Question: I have a grid column like this:
'''
gridSpecs.Column(header: "", columnName: "",
format: (spec) => MvcHtmlString.Create(string.Format(
"<a href='' onclick='RemoveEquipment({0}); return false;'><img src='~/Images/Delete.png' alt='x' /></a>",
spec.Equipment.EquipmentId))),
'''
It works correctly except that the image isn't found.

Indeed, the chrome console reports: 'Failed to load resource: the server responded with a status of 404 (Not Found).'
However, if I place that exact code somewhere else in the web page, on its own, the image will display:
'''
<img src='~/Images/Delete.png' alt='x' />
'''
Any idea why it won't display within the MvcHtmlString.Create() method?
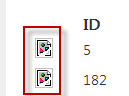
Answer: Tilde sign wouldn't run in client side html tags. So either put the exact absolute URL or just remove the '~/' from src.
Hope this will help.